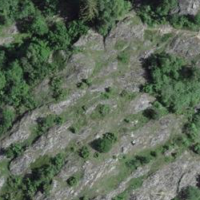
EUNIS habitat code: 50
Species observed at this site:
Vincetoxicum hirundinaria
Dactylorhiza sambucina